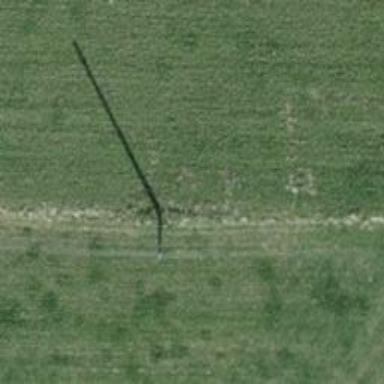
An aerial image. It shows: Minor power line.